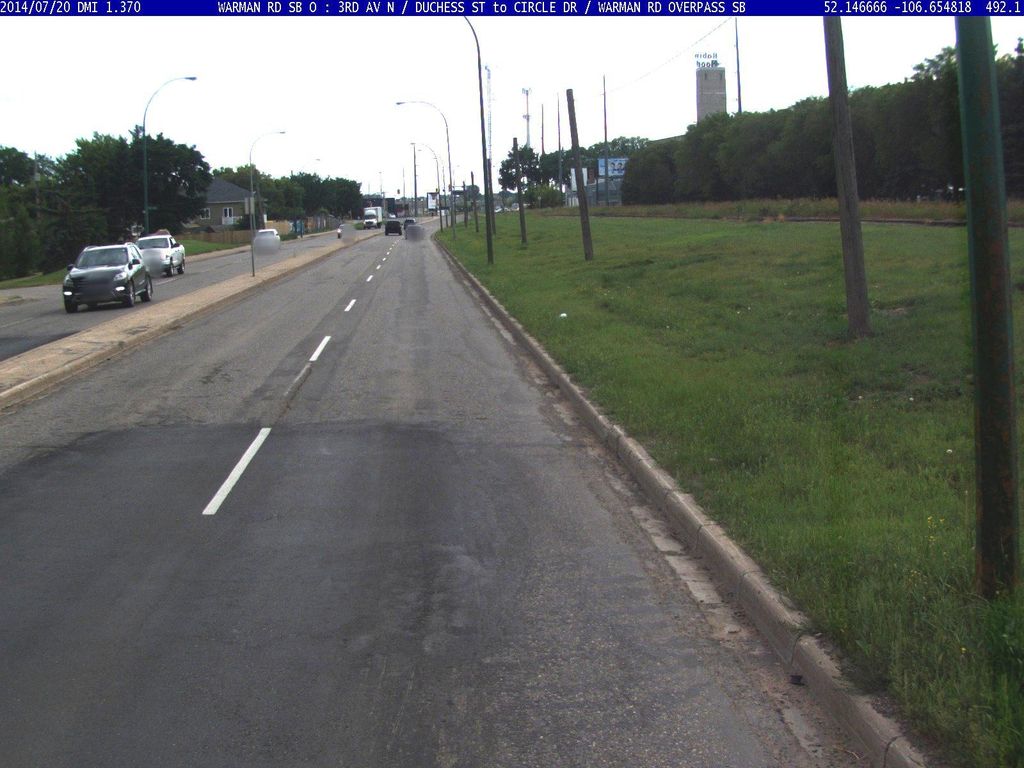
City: saskatoon